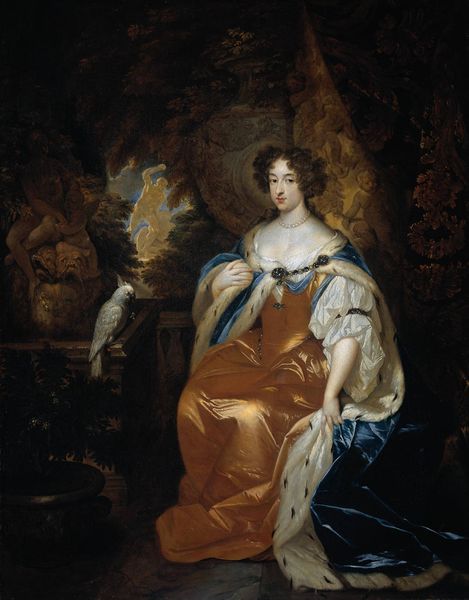
Titel: Mary II, Wife of Prince William III, Maria II, Ehefrau von Prinz Wilhelm III
Künstler: Caspar Netscher
Standort: Amsterdam
Institution: Rijksmuseum
Schlagwörter: baum, blau, blätter, dunkel, gemälde, hand, haut, himmel, kopf, laub, mann, schatten, umhang, vogel, weiß, gelb, grün, landschaft, ocker, sitzen, ausschnitt, blume, blumen, braun, elegant, frankreich, frau, frisur, haar, hell, hintergrund, hut, kleid, kleider, licht, mund, nase, orange, profil, schmuck, schwarz, stirn, stuhl, tisch, zimmer, blick, dame, rot, tier, beige, malerei, muster, ornament, teppich, alt, wand, arm, arme, augen, barock, blass, falten, gefieder, gesicht, hermelin, inkarnat, mensch, pelz, samt, schale, stein, taube, ärmel, bild, bildnis, hals, hände, innenraum, portrait, porträt, vorhang, öl, strauch, brüstung, busch, sonne, boden, figur, gewand, gold, haare, interieur, mantel, pose, reich, sessel, sitzend, stoff, adel, kind, spitzen, pflanze, pflanzen, blässe, dekollete, dekolletee, höhle, lippen, locken, ohren, perlen, rokoko, rosa, scheitel, seide, brunnen, kinder, kreis, oval, affe, engel, garten, putto, skulptur, statue, vase, adelige, fell, perücke, adlig, balkon, kübel, taille, topf, kommode, sitz, mieder, fels, kette, staffage, treppe, könig, thron, dick, sitzende, wandteppich, kraft, muskeln, glanz, verzierung, wandgemälde, wandmalerei, draperie, streifen, tischchen, glänzend, geländer, plastik, edel, rüschen, perlenkette, halskette, satin, spange, hintegrund, gefäss, gepunktet, balustrade, haustier, portait, faust, hässlich, nerz, lilie, brokat, schnitzerei, ganzfigur, fisch, topfpflanze, pelzmantel, portät, mittelalter, fresken, bran, grotte, scwarz, baldachin, dekolltee, ballustrade, adelig, adlige, herrscherin, königin, löwe, golden, fürstin, verschluß, prunk, ara, papagei, seidenkleid, gülden, putten, wandbild, hermelinmantel, putti, hofdame, sitzporträt, adelsgeschlecht, adligt, auftragsarbeit, azur, dekolte, dicklich, edeel, edeö, gewandfalten, hineinstürzen, hoftracht, höhleneingang, kaiserin, kakadu, kostbar, kurfürstin, kühle farbigkeit, nattier, purpur, purpur überwurf, royal, schwere vorhänge hintergrund, seidenstoff, tiefesdecolte, weiße haut, leopard, barok, marquise, schillern, konigin, zobel, fru, nutria, paradiesvogel, kübelpflanzen, kkleid, pels, ktte, klid, throm, ur, eco, üflnze, personendarstellung, maierei, sitzt matrone